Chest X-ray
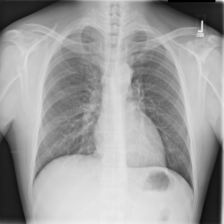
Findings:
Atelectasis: negative
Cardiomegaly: negative
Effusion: negative
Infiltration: negative
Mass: negative
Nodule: negative
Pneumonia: negative
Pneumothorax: negative
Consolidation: negative
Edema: negative
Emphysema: negative
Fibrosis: negative
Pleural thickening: negative
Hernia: negative